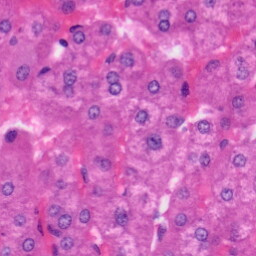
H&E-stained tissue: Liver